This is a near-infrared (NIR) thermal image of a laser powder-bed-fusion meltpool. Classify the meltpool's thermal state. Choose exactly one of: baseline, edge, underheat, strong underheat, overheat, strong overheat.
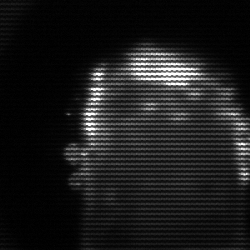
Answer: baseline